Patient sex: F
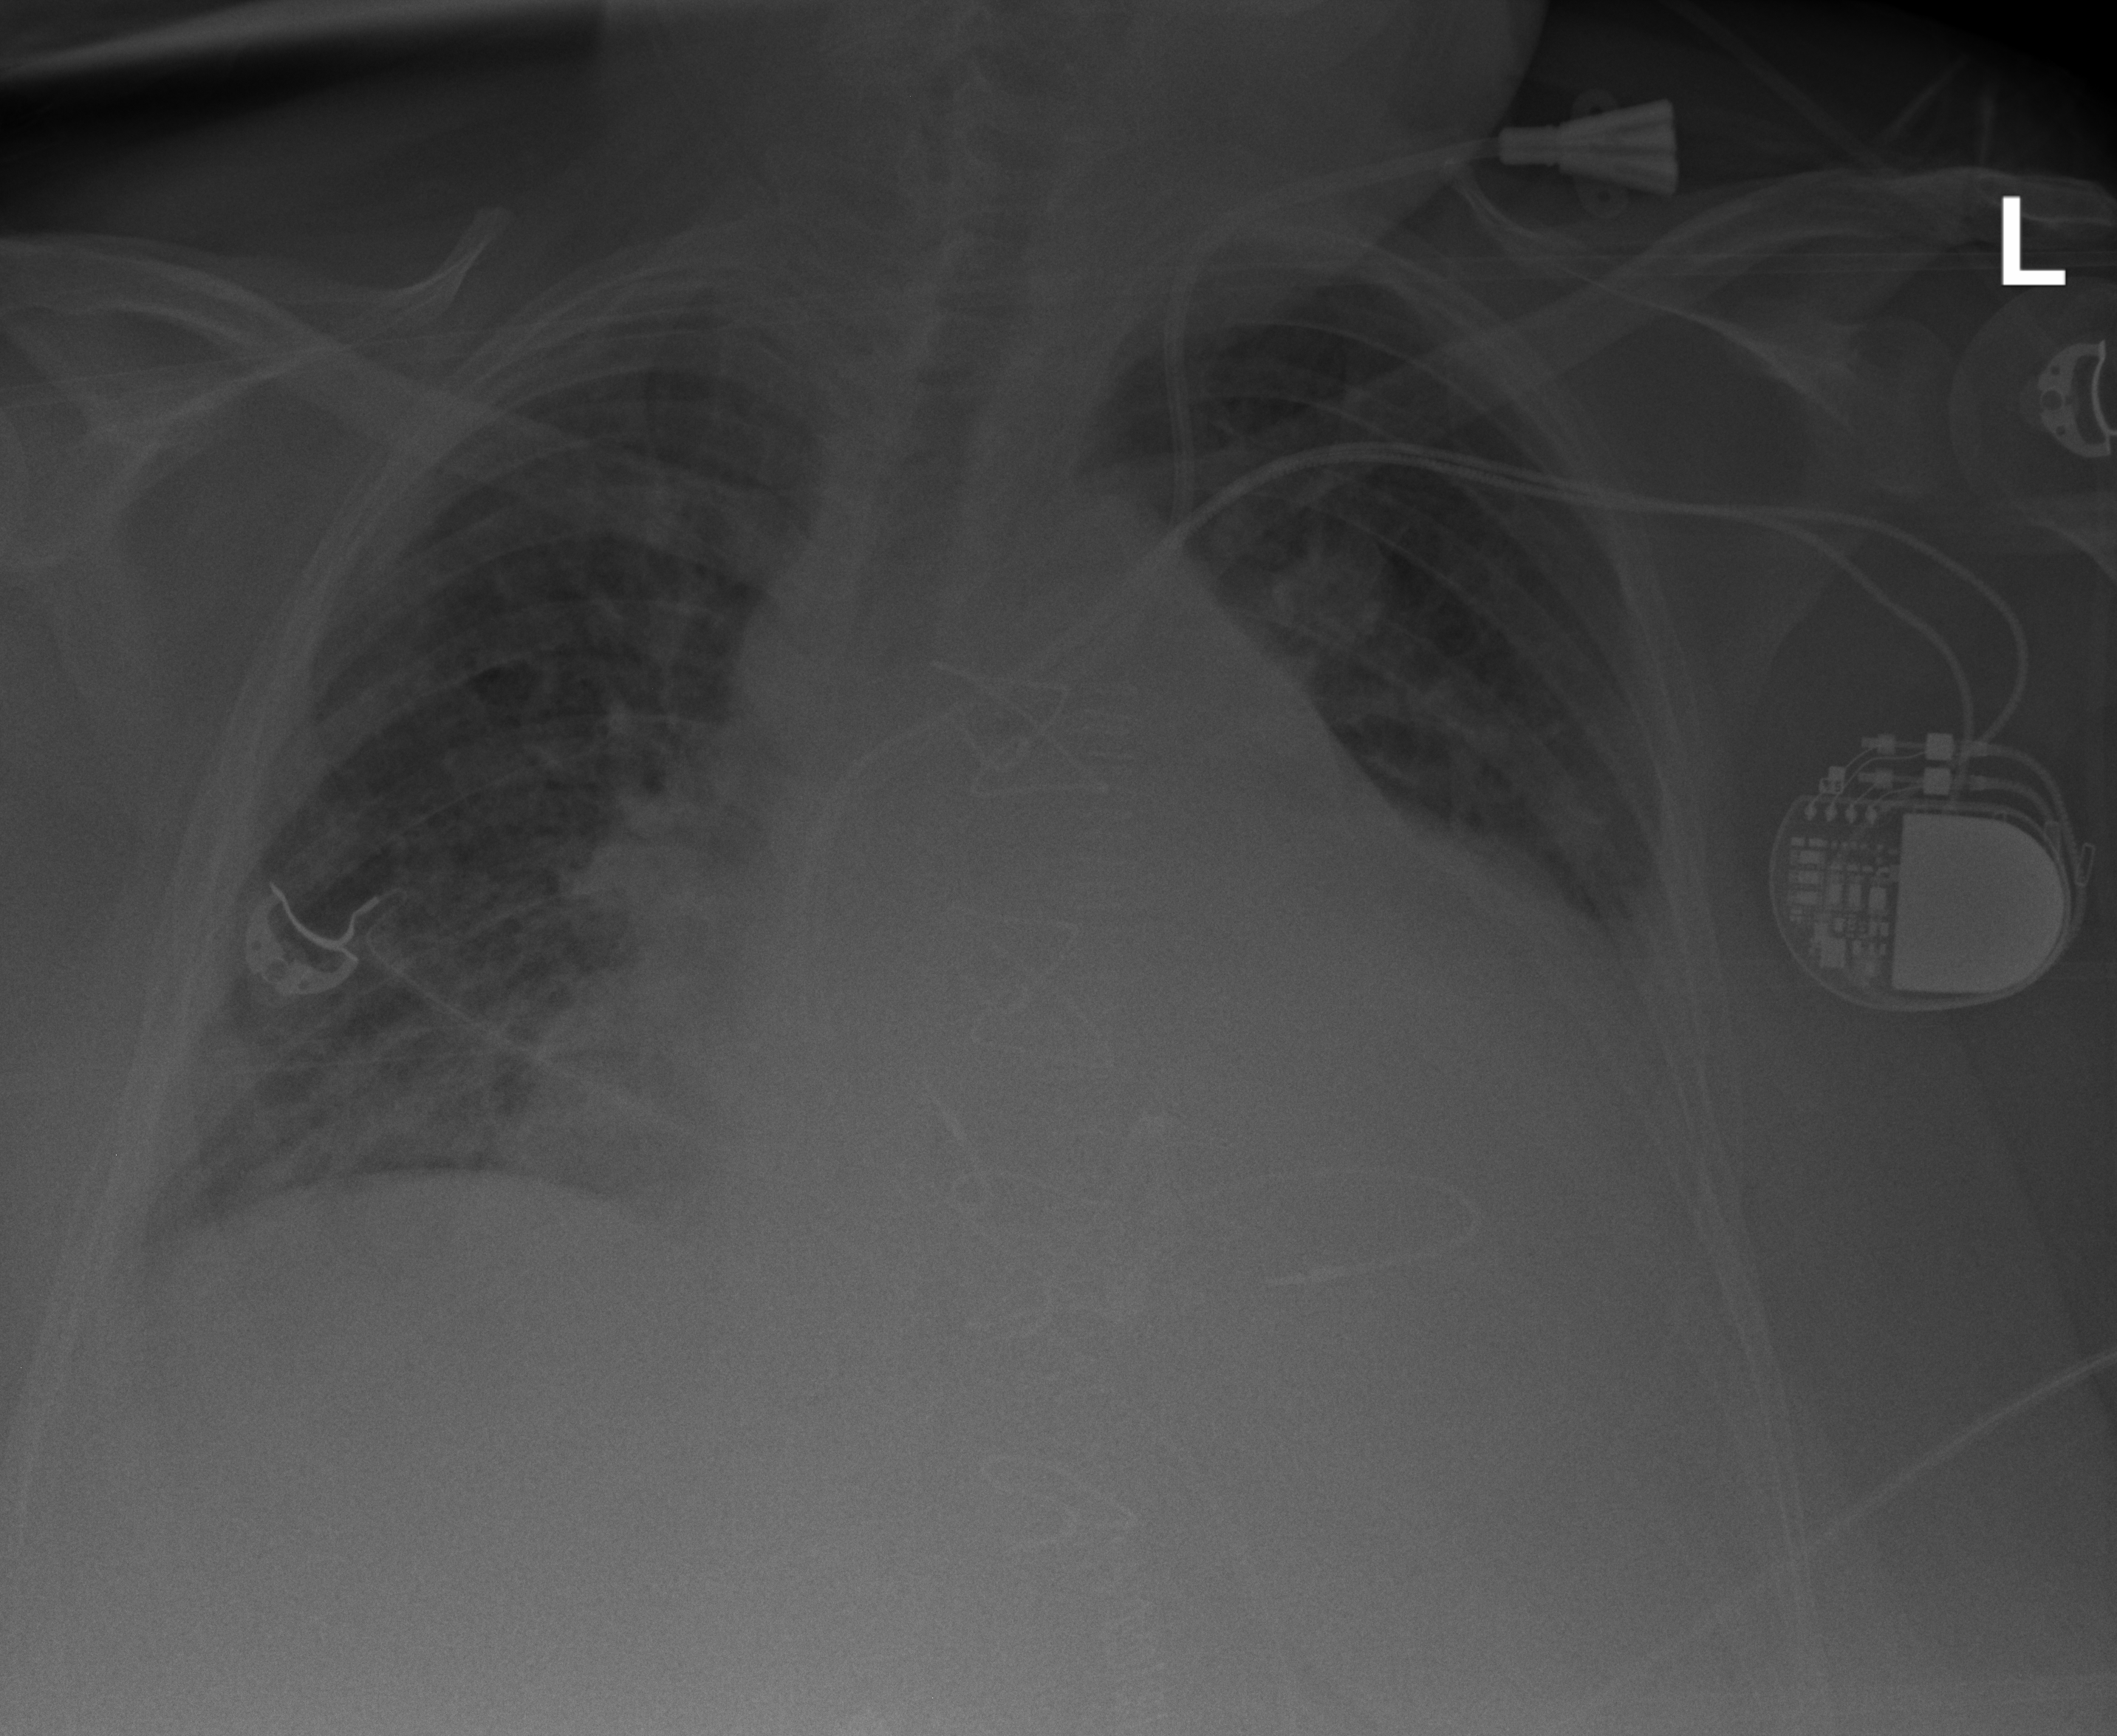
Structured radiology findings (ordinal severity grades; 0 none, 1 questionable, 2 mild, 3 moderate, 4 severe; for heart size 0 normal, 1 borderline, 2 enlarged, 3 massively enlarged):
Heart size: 2
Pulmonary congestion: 2
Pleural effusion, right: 2
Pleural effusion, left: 2
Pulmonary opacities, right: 2
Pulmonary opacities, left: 2
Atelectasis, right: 2
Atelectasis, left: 2